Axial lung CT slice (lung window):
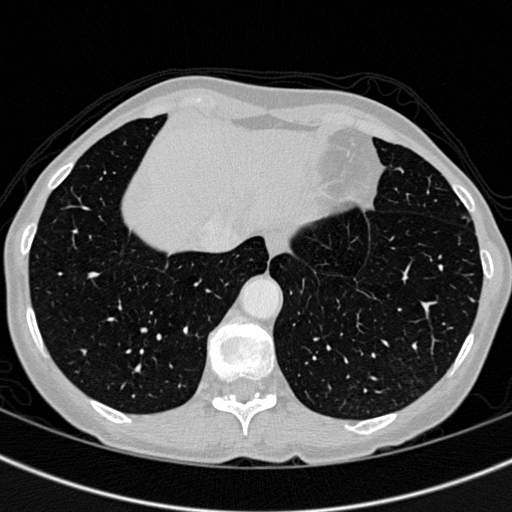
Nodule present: yes
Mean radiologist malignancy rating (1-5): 4